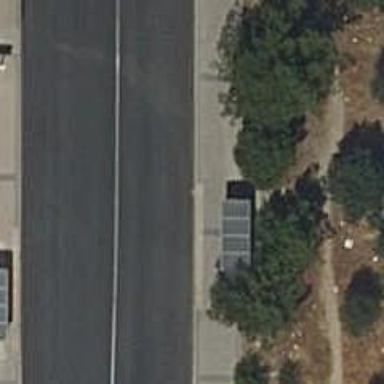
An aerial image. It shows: Bus stop with platform for public transport.